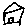
Label: house